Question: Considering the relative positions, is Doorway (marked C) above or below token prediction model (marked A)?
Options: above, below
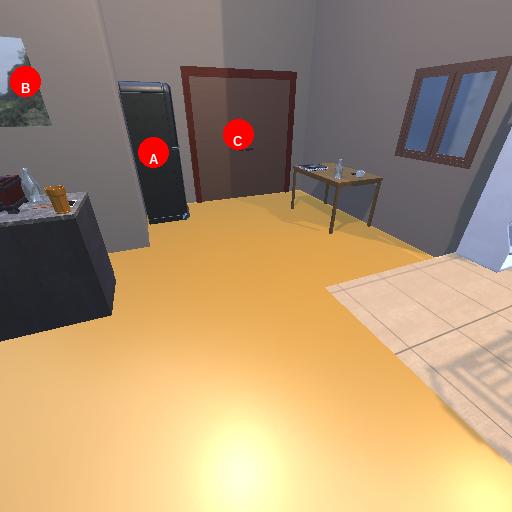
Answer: above